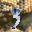
Label: 3